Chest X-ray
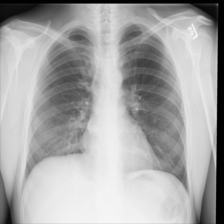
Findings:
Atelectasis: negative
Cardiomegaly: negative
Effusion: negative
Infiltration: negative
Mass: negative
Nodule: negative
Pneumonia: negative
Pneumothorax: negative
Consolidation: negative
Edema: negative
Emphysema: negative
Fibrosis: negative
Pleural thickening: negative
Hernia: negative